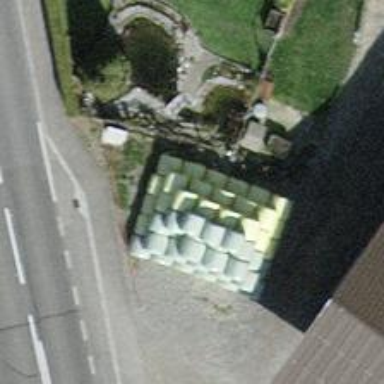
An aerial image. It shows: Farm shop.